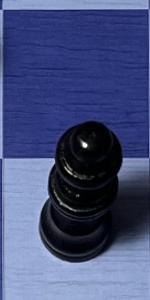
Label: Queen_Black